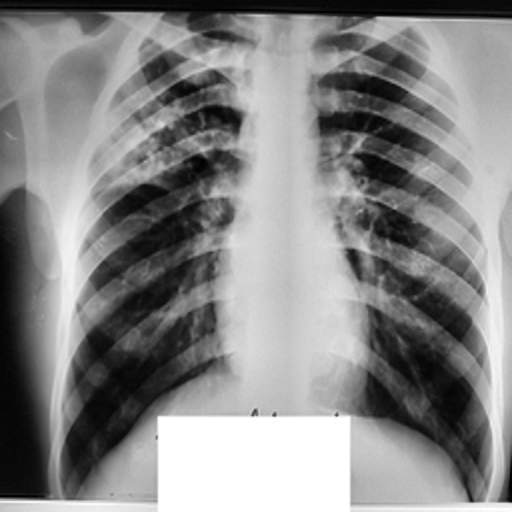
Finding: TUBERCULOSIS